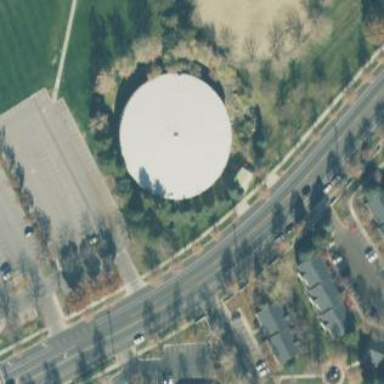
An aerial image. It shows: Building with water storage tank inside.